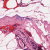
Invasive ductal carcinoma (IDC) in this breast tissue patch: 0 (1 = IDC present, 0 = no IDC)